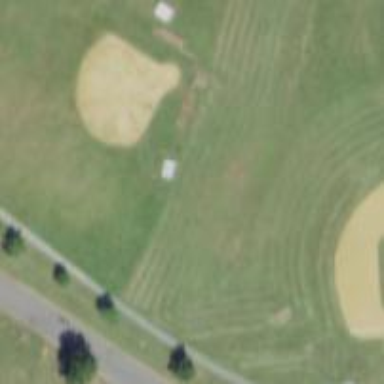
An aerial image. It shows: Baseball pitch for leisure land activities.